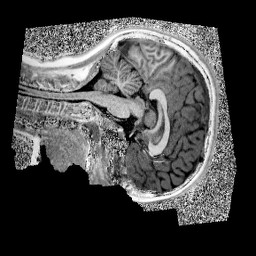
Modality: UNIT1
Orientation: sagittal
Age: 10
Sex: female
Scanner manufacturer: siemens
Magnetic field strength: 3 T
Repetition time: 4 s
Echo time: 0.00299 s